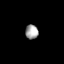
Tissue: lung
Cell type: Endothelial cells
Senescence score: 0.6044
Nuclear area (px): 181
Mean DAPI intensity: 164.834